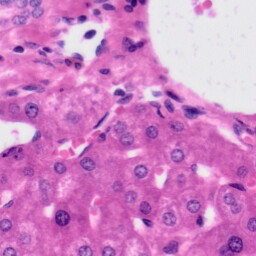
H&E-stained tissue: Liver